Question: Say I have a list of connections for 3 (or more) people. Call them Max, Jeff, and Steve.
They each have a list of connections, for example.
Max -> Frank, Sue
Jeff -> Sue, Jerry, Caroline
Steve -> Caroline, Alice, Bob
Given these lists I want to return any intersections that arise.
So I would return [Sue, Caroline], because Max and Jeff intersect at Sue and Jeff and Steve intersect at Caroline.
I am programming in Ruby so that may have its own cool, special way of doing stuff like this, or I will have to write my own algorithm to get these. I thought of it as a graph seen below.

So what is a good way to find these intersections given I have them in lists to begin with? Is there a good ruby way to say like: Max.connections & Jeff.connections & Steve.connections or would it be good to make a graph and sort through them like that.
Thanks!
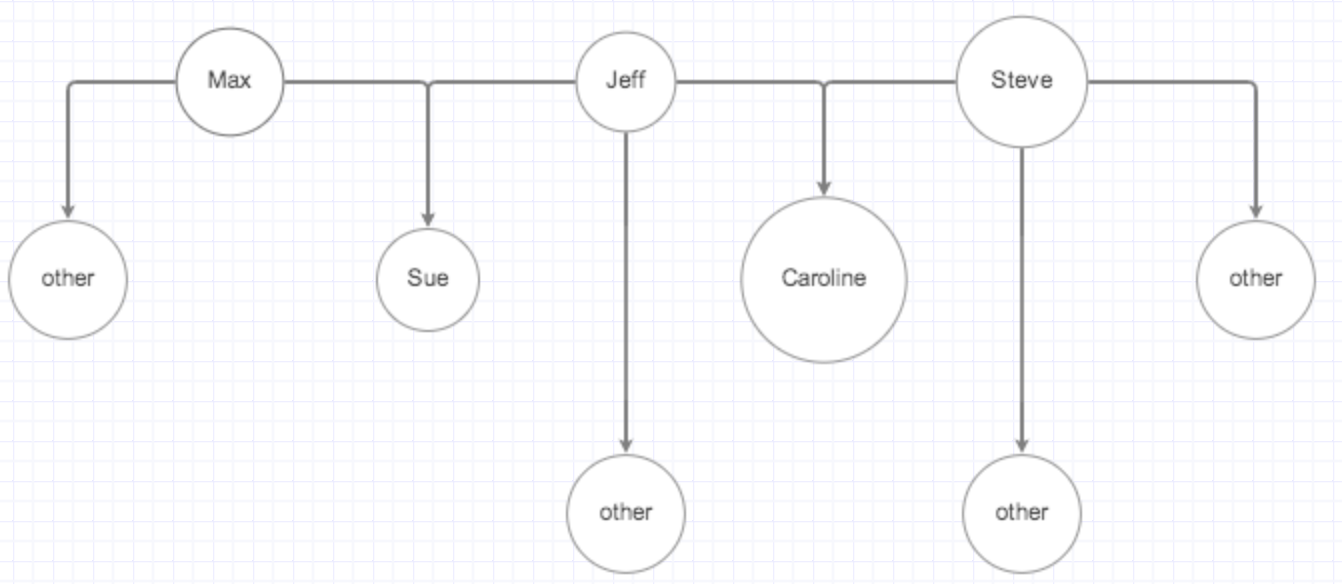
Answer: Suppose you have:
'''
h = {
"Max" => ["Frank", "Sue"],
"Jeff" => ["Sue", "Jerry", "Caroline"],
"Steve" => ["Caroline", "Alice", "Bob"],
}
'''
where each array in 'h' does not include duplicates. Then, to find duplicates among the arrays, you can do:
'''
h.values.flatten.group_by{|e| e}.values.select{|a| a.length > 1}.map(&:first)
# => ["Sue", "Caroline"]
'''